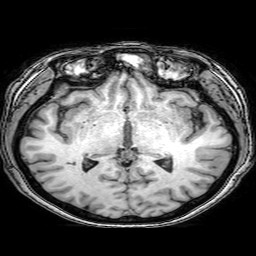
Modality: T1w
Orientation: coronal
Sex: female
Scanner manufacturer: philips
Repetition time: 0.008142 s
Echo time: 0.00375 s